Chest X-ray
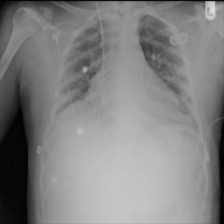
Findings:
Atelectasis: negative
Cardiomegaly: negative
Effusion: negative
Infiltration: negative
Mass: negative
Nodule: negative
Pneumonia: negative
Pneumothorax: negative
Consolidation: negative
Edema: negative
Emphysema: negative
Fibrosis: negative
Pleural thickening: negative
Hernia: negative